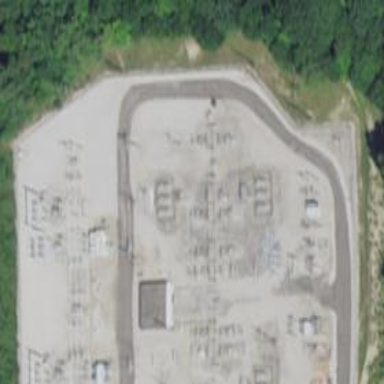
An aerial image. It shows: Switch used for power control.